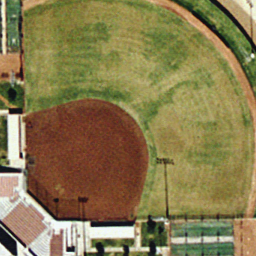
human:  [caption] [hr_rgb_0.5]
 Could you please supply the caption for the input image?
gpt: A regular baseball diamond compose of manicured lawns and sand .

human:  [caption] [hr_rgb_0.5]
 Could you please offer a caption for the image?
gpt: It is a new baseball diamond with sands and grass .

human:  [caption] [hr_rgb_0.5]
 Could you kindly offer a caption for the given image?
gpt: This is a baseball diamond with stands surround it .

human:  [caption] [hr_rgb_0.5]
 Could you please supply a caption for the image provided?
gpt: This is a regular baseball diamond with stands surround it .

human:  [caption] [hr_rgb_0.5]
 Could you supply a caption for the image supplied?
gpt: A regular baseball diamond compose of manicured lawns and sand .